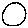
Label: circle